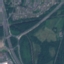
Label: Highway